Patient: sex F, age 60
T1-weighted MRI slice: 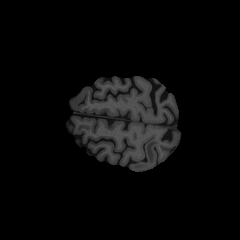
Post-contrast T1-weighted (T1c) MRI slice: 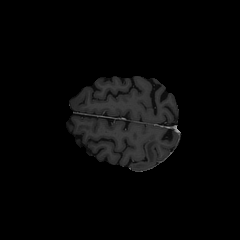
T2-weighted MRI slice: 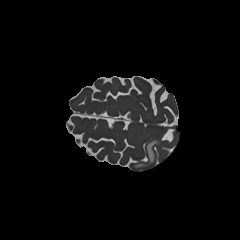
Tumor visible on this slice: yes
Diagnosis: Glioblastoma, IDH-wildtype
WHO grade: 4